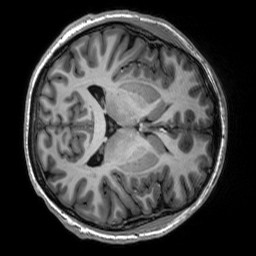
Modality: T1w
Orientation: axial
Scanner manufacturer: siemens
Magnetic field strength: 3 T
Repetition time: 2.3 s
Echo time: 0.00302 s